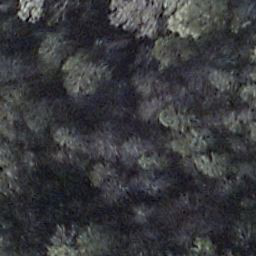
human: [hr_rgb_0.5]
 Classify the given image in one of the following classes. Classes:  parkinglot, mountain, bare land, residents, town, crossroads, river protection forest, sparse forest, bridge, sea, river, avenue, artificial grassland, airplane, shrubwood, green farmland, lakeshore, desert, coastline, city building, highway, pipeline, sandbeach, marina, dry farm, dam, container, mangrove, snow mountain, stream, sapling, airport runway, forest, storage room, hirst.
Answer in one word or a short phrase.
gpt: shrubwood